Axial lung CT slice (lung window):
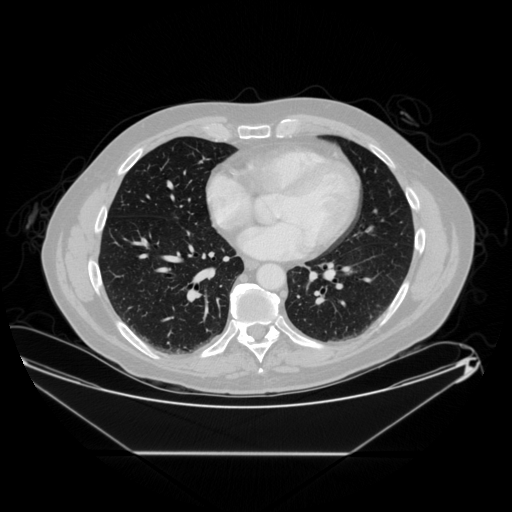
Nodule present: no